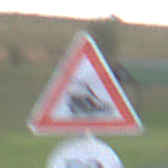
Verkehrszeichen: Bahnuebergang
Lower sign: Geschwindigkeit50
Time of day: SunriseSunset
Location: Outdoor (RoadRail)
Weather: PartlyCloudy
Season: NotSpecified
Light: Natural